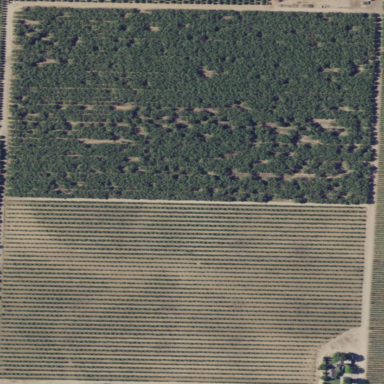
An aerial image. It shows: Almond orchard with rows of almond trees.